Question: I'm learning how to apply textures in OpenGL. I have a fairly simple cube on which I am trying to apply a texture to make it look like a wooden board. When I apply my texture, it displays with a green hue. I can apply some other textures that look just fine, so I can't figure out what is wrong with this one. I created the texture from a jpg that I downloaded. The bmp file looks fine when I view it in Preview (I'm on a Mac). I'll attach a screenshot of the original bitmap and also of how it looks when rendered by OpenGL.

The texture loading code that I am using can be found <URL>:
'''
unsigned int texture[2]; // Texture names
// define the board
float square_edge = 1;
float border = 0.5;
float board_thickness = 0.25;
float board_corner = 4 * square_edge + border;
float board_width = 2 * board_corner;
GLfloat board_vertices[8][3] = {
{-board_corner, board_corner, 0.0},
{-board_corner, -board_corner, 0.0},
{ board_corner, -board_corner, 0.0},
{ board_corner, board_corner, 0.0},
{-board_corner, board_corner, -board_thickness},
{-board_corner, -board_corner, -board_thickness},
{ board_corner, -board_corner, -board_thickness},
{ board_corner, board_corner, -board_thickness}
};
void polygon(int a, int b, int c, int d) {
glBindTexture(GL_TEXTURE_2D, texture[0]);
glBegin(GL_QUADS);
glTexCoord2f(0.0, 0.0); glVertex3fv(board_vertices[a]);
glTexCoord2f(1.0, 0.0); glVertex3fv(board_vertices[b]);
glTexCoord2f(1.0, 1.0); glVertex3fv(board_vertices[c]);
glTexCoord2f(0.0, 1.0); glVertex3fv(board_vertices[d]);
glEnd();
}
void draw_board() {
glPushMatrix();
glRotatef(rotx, 1.0, 0.0, 0.0);
glScalef(1/board_corner, 1/board_corner, 1/board_corner);
glEnableClientState(GL_VERTEX_ARRAY);
glVertexPointer(3, GL_FLOAT, 0, board_vertices);
glBindTexture(GL_TEXTURE_2D, texture[1]);
glColor3f(1.0, 1.0, 1.0); //color of the border, sides, bottom of board
// draw the board
polygon(0,3,2,1);
polygon(2,3,7,6);
polygon(0,4,7,3);
polygon(1,2,6,5);
polygon(4,5,6,7);
polygon(0,1,5,4);
glPopMatrix();
}
void display()
{
glClear(GL_COLOR_BUFFER_BIT | GL_DEPTH_BUFFER_BIT);
glEnable(GL_DEPTH_TEST);
glEnable(GL_TEXTURE_2D);
glLoadIdentity();
double Ex = -2*dim*Sin(th)*Cos(ph);
double Ey = +2*dim *Sin(ph);
double Ez = +2*dim*Cos(th)*Cos(ph);
gluLookAt(Ex,Ey,Ez , 0,0,0 , 0,Cos(ph),0);
glTexEnvi(GL_TEXTURE_ENV, GL_TEXTURE_ENV_MODE, GL_MODULATE);
draw_board();
glFlush();
glutSwapBuffers();
}
'''
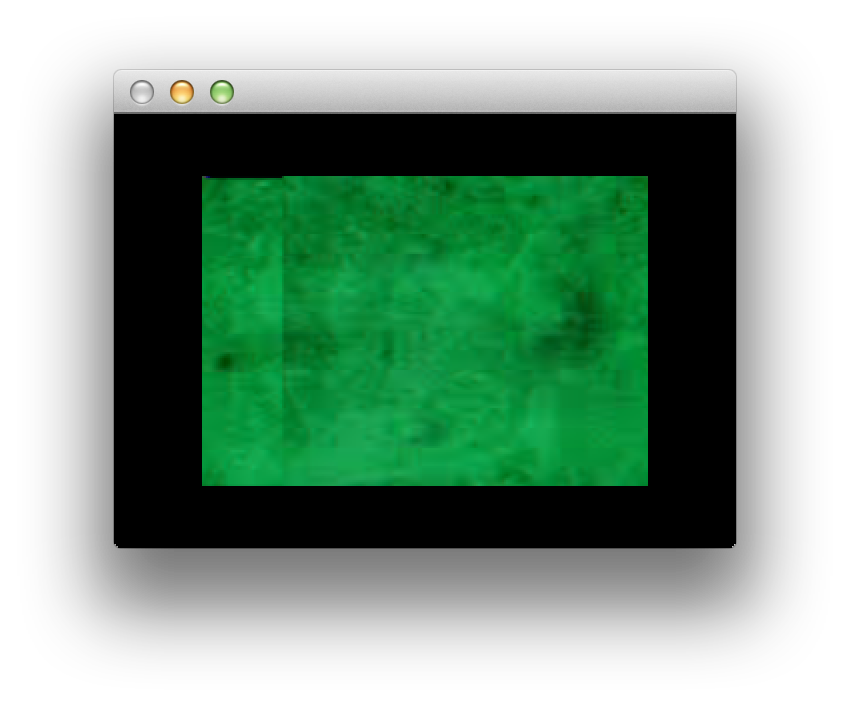
Answer: The problem is in the bmp image itself. As I mentioned, I created this from a jpg file by converting it via Gimp. Somehow, this conversion went awry. When I run 'file wood.bmp' from the command line, my response is 'wood.bmp: data'. It should show 'wood.bmp: PC bitmap, Windows 3.x format, 128 x 128 x 24" or something similar. I did the conversion using good ol' MS Paint, and the problem went away.
I'm trying to find out how to do this in Gimp, but for now this all works. Thanks for all the suggestions!